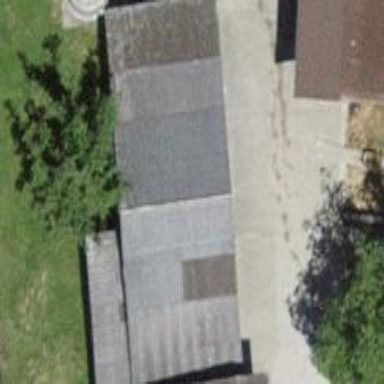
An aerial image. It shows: Barn.